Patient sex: M
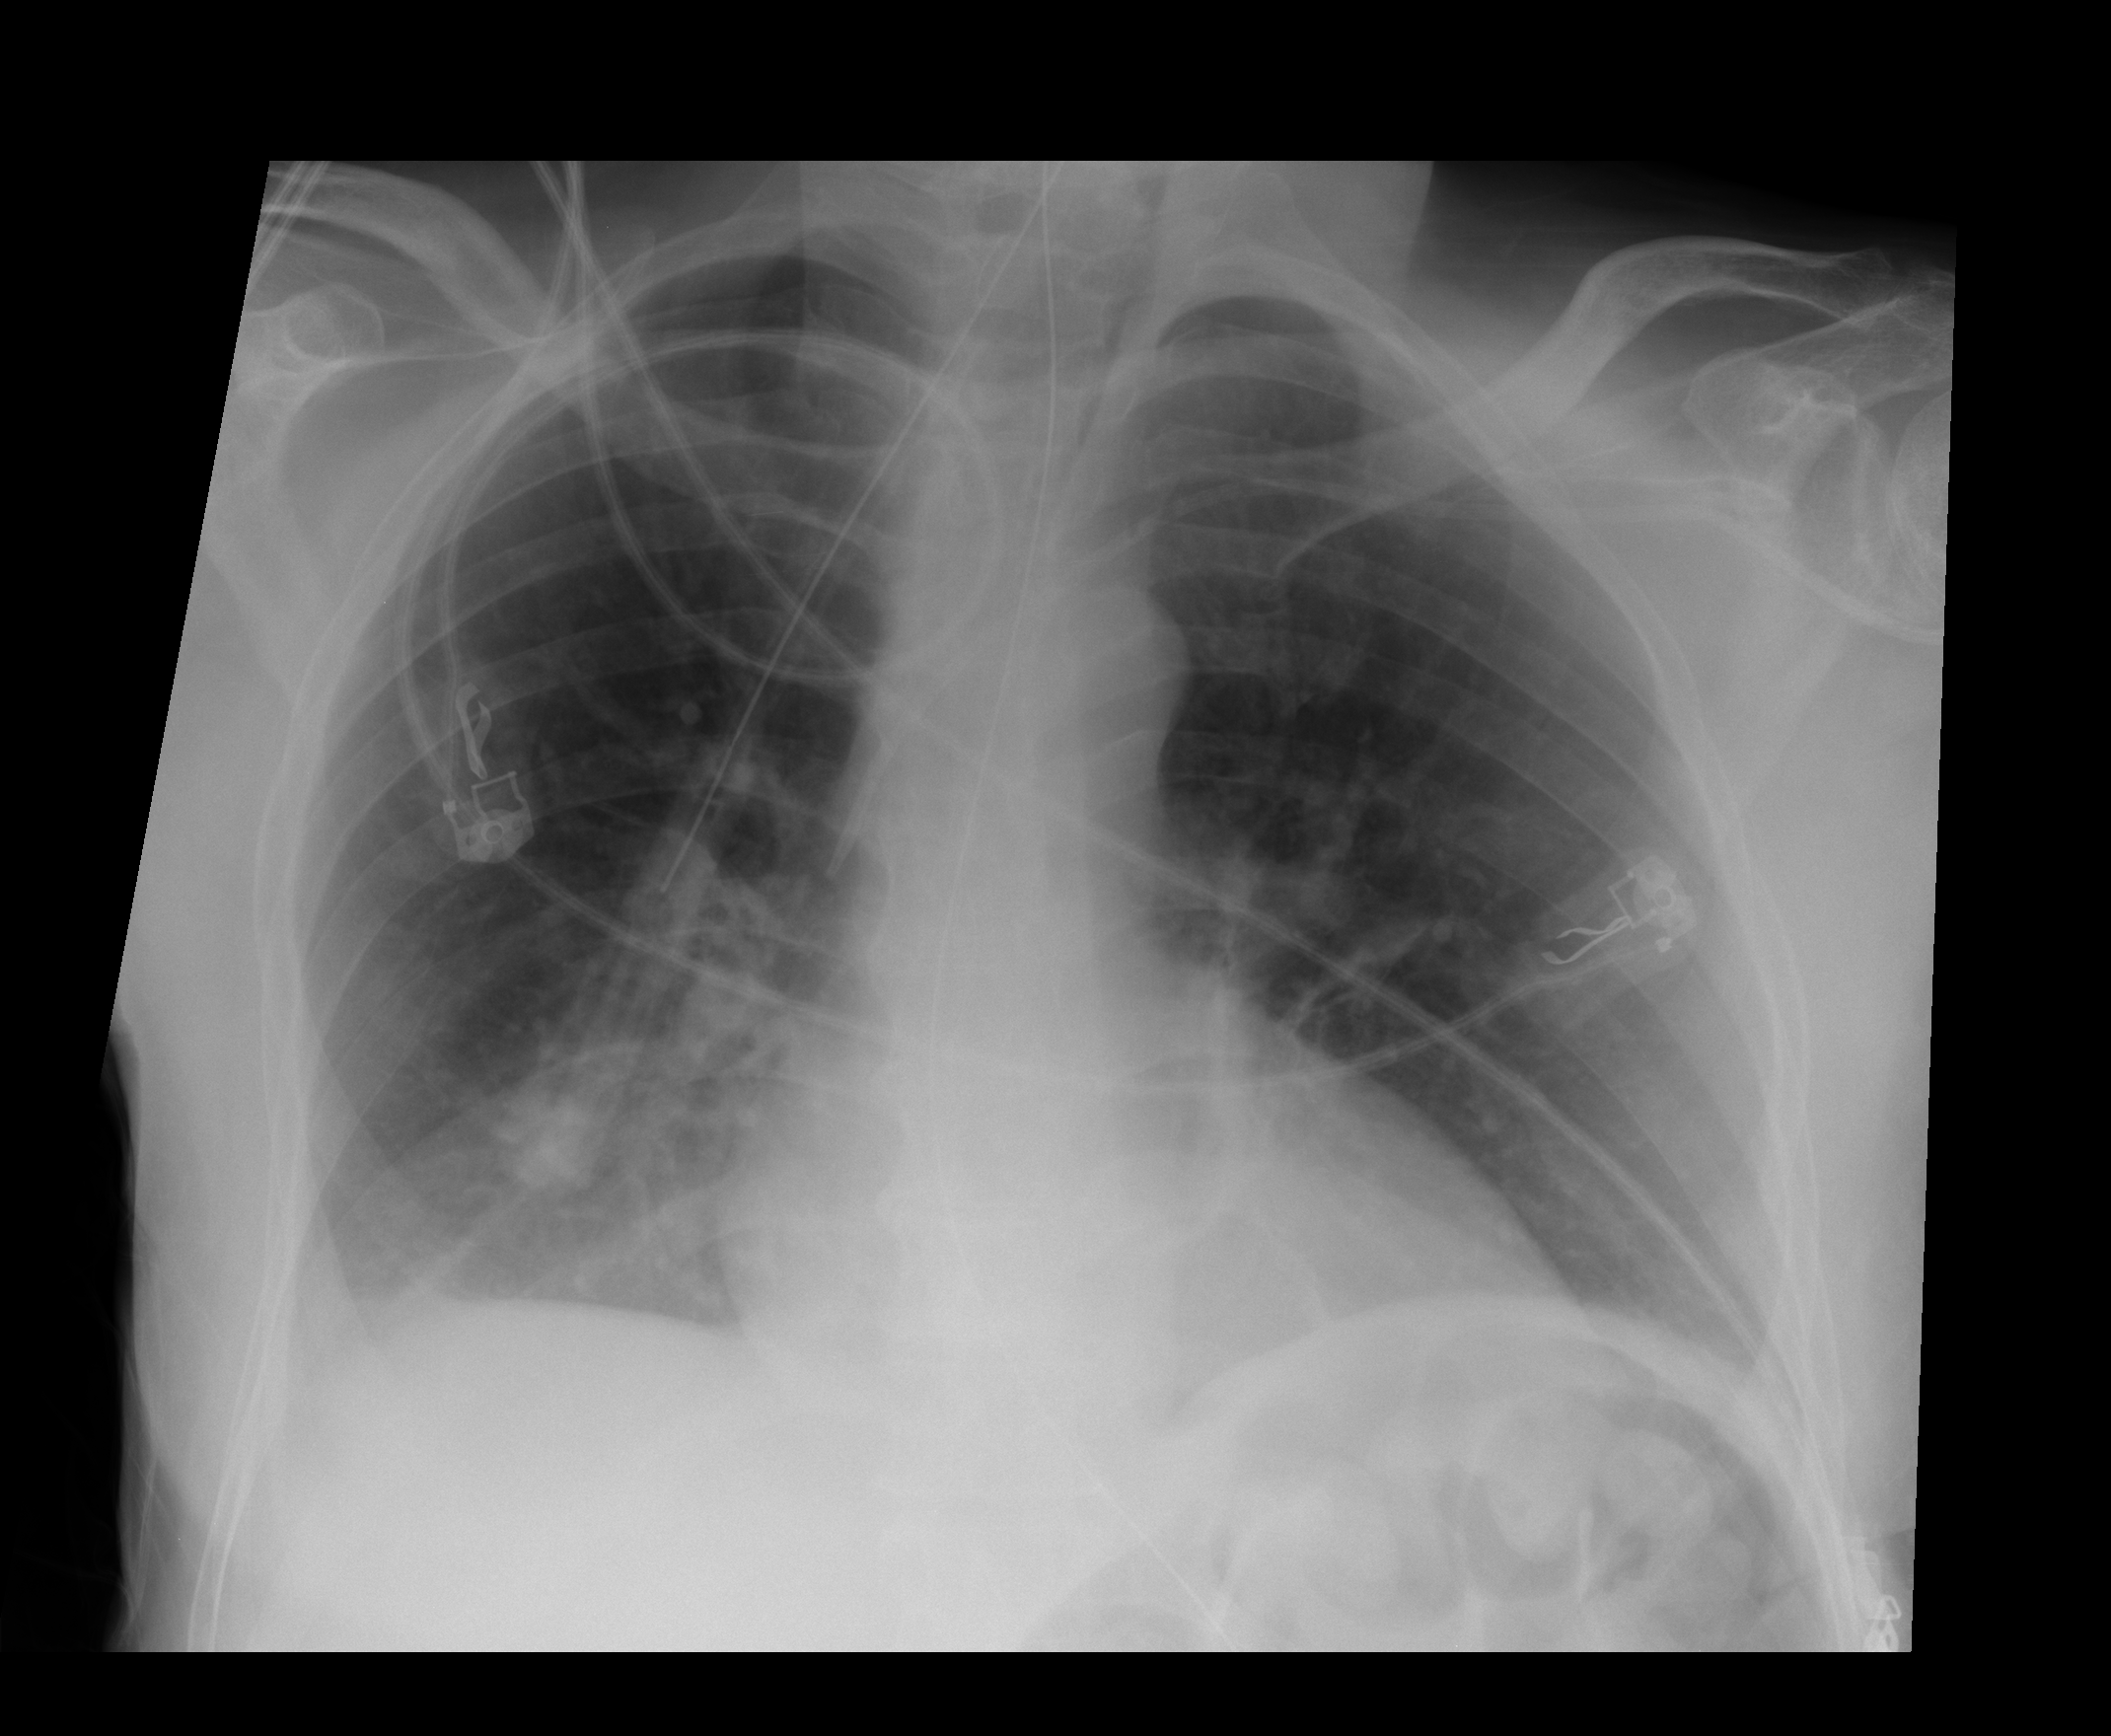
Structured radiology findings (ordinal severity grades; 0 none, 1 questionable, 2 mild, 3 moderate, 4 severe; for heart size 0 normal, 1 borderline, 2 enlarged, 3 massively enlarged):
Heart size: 0
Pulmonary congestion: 0
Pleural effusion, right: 2
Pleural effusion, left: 0
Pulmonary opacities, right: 0
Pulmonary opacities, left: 0
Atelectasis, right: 2
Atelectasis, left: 0